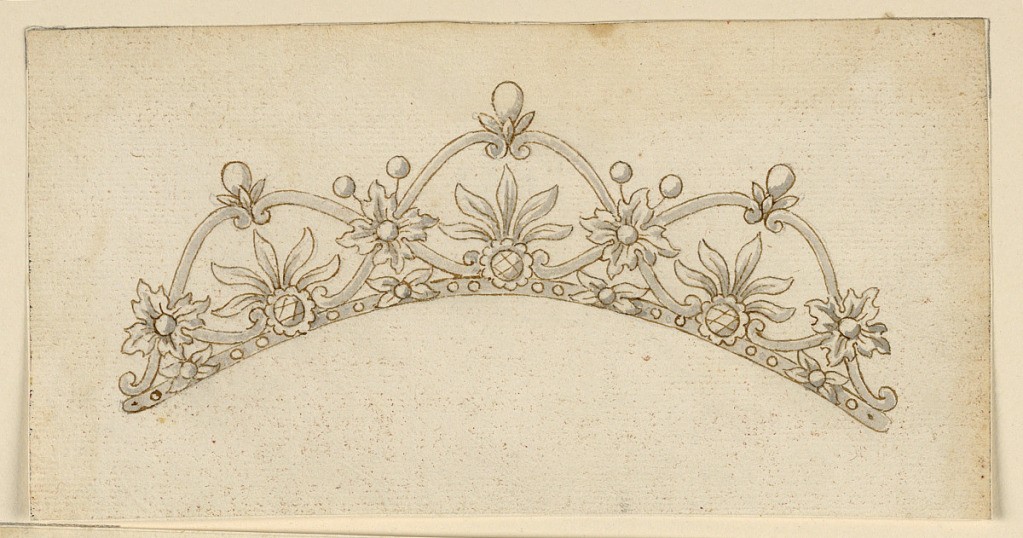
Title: Design for a Coronet
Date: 1815–25
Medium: Pen and sepia ink, brush and gray watercolor on paper
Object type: Drawing
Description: Design for a hair crown. Scrolls from three compartments with five leaves at the bottom of each, disposed as a palmette, springing from a blossom. Upon the cusps, standing pear-like diamonds with a calyx. Upon the crossing points of the scrolls are rosettes.